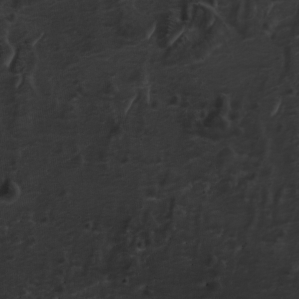
Label: non_frost